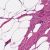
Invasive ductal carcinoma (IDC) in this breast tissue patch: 0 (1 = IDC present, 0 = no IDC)